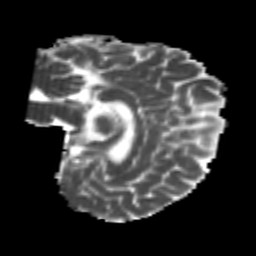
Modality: MD
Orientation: sagittal
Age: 24
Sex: male
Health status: healthy
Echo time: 0.074 s